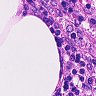
Metastatic tissue present: no